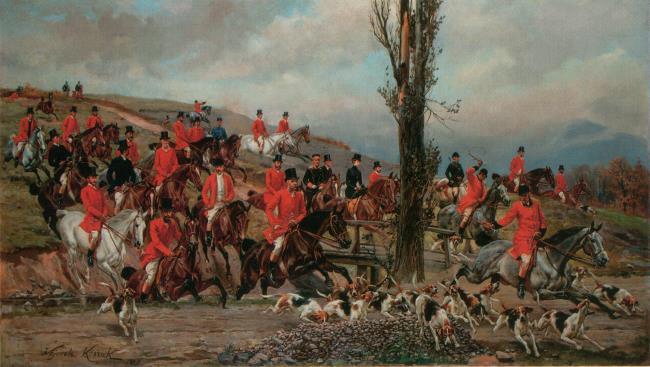
Title: Vertrek van de jacht in Gödöllö
Artist: Wojciech Kossak
Earliest date: 1887
Latest date: 1887
Genre: painting
Keywords: hunting scene, riding horse, gallop, jumping (horse), gray (horse), piebald horse, horseman, horsewoman, side-saddle, pack, brook, tree, hill, wooden bridge, whip